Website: bh-photo
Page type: store-pickup
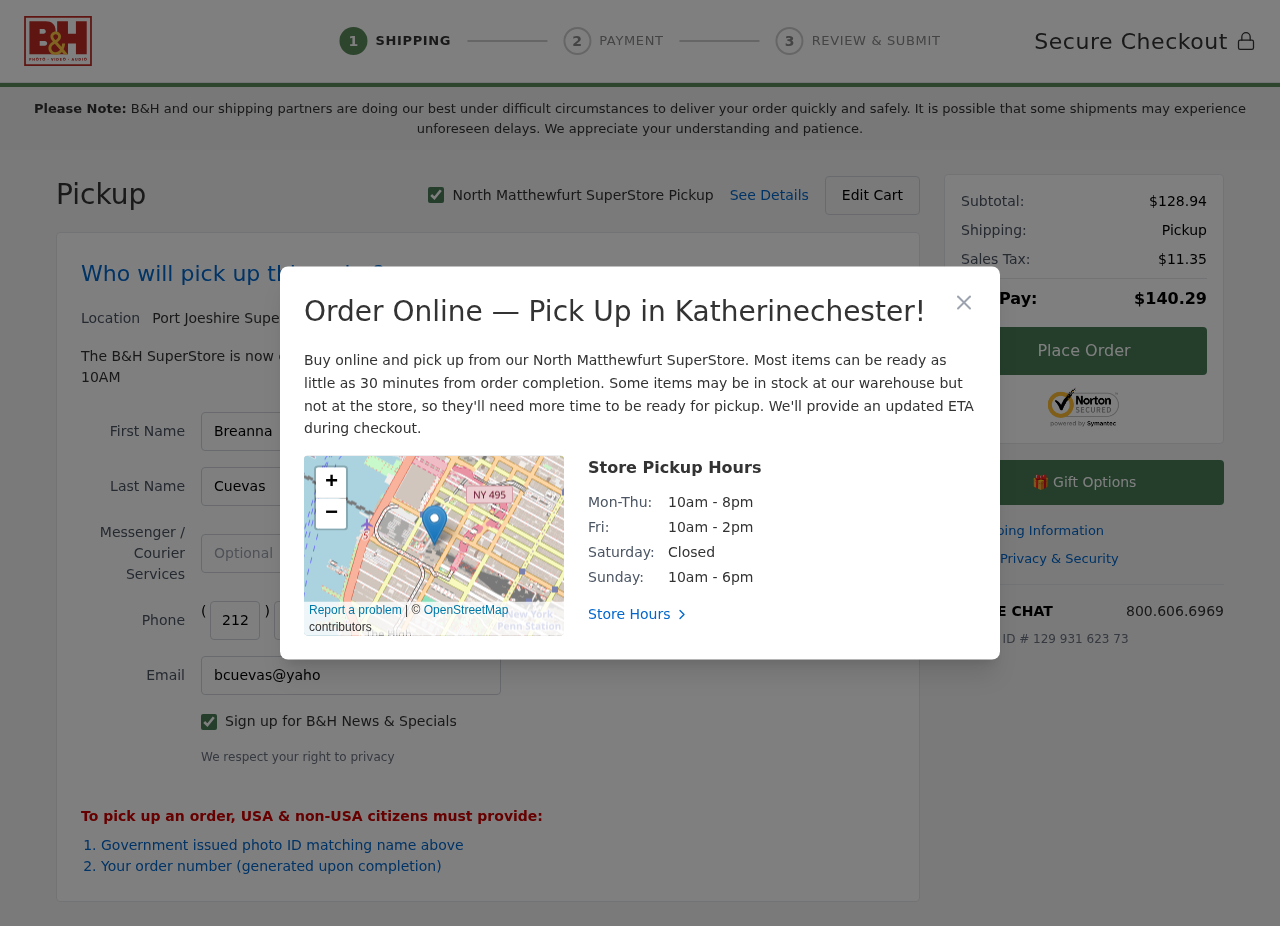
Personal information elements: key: PII_CITY
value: North Matthewfurt
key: PII_CITY2
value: Port Joeshire
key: PII_CITY3
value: Katherinechester
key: PII_EMAIL
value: bcuevas@yahoo.com
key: PII_FIRSTNAME
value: Breanna
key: PII_LASTNAME
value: Cuevas
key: PII_PHONE_AREA
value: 212
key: PII_PHONE_PREFIX
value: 806
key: PII_PHONE_SUFFIX
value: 7400
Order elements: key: ORDER_SUBTOTAL
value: $128.94
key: ORDER_TAX
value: $11.35
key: ORDER_TOTAL
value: $140.29
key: ORDER_ID
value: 129 931 623 73